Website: macys
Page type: payment
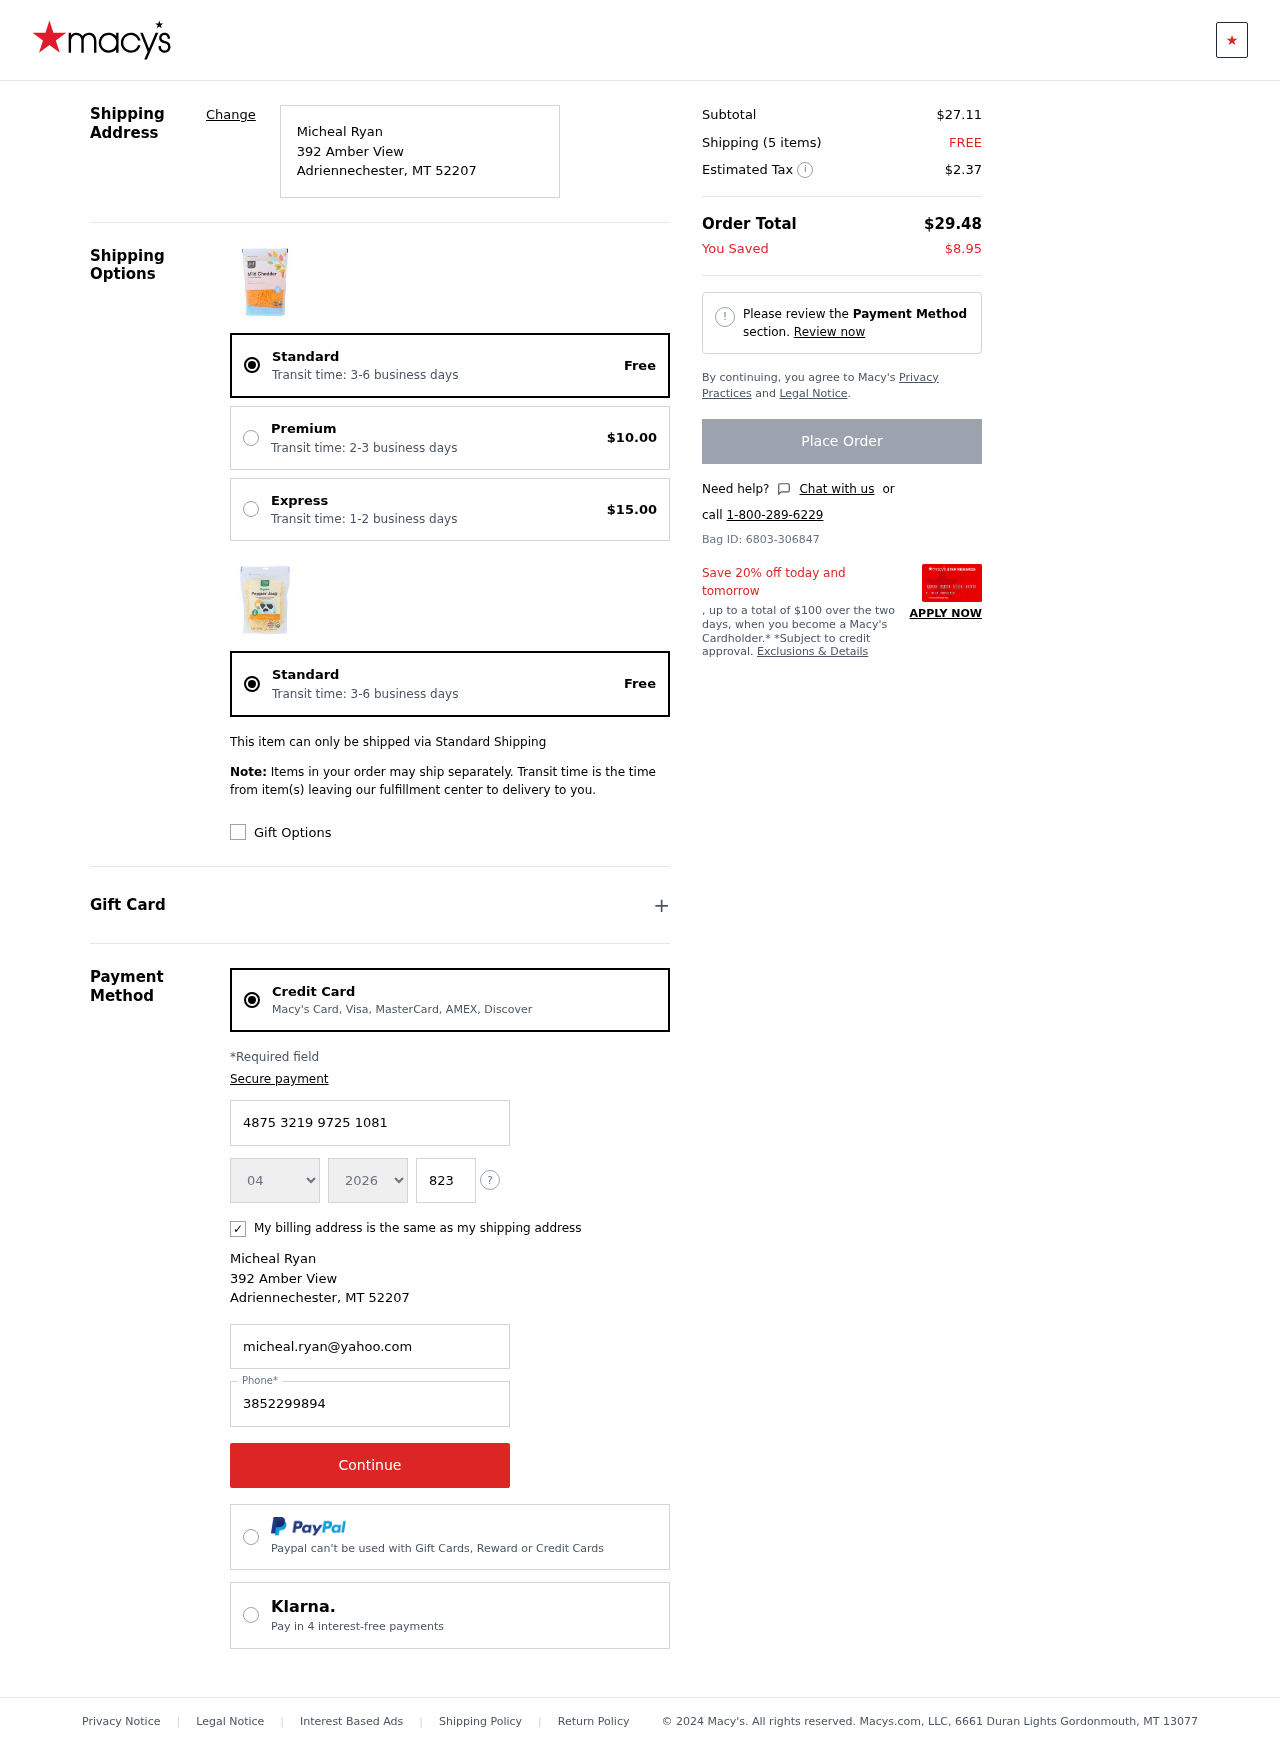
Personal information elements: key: PII_CARD_CVV
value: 823
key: PII_CARD_EXPIRY_MONTH
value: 04
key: PII_CARD_EXPIRY_YEAR
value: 26
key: PII_CARD_NUMBER
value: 4875 3219 9725 1081
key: PII_CITY
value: Adriennechester
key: PII_EMAIL
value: micheal.ryan@yahoo.com
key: PII_FULLNAME
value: Micheal Ryan
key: PII_PHONE
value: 3852299894
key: PII_POSTCODE
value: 52207
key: PII_STATE_ABBR
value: MT
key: PII_STREET
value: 392 Amber View
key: PII_FULLNAME2
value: Micheal Ryan
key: PII_CITY2
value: Adriennechester
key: PII_STATE_ABBR2
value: MT
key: PII_POSTCODE_FULL
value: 52207
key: PII_POSTCODE_NUMERIC
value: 52207
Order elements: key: ORDER_DELIVERY_DATE
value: Transit time: 3-6 business days
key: ORDER_SHIPPING_STANDARD
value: Free
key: ORDER_SHIPPING_PREMIUM
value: $10.00
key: ORDER_SHIPPING_EXPRESS
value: $15.00
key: ORDER_DELIVERY_DATE2
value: Transit time: 3-6 business days
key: ORDER_SHIPPING_STANDARD2
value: Free
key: ORDER_SUBTOTAL
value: $27.11
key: ORDER_NUM_ITEMS
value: Shipping (5 items)
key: ORDER_SHIPPING_COST
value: FREE
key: ORDER_TAX
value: $2.37
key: ORDER_TOTAL
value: $29.48
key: ORDER_SAVINGS
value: $8.95
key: ORDER_ID
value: Bag ID: 6803-306847